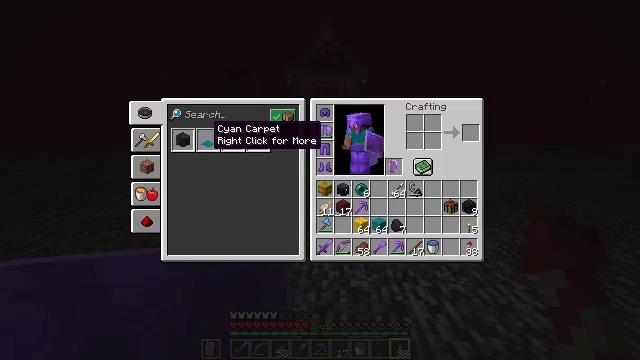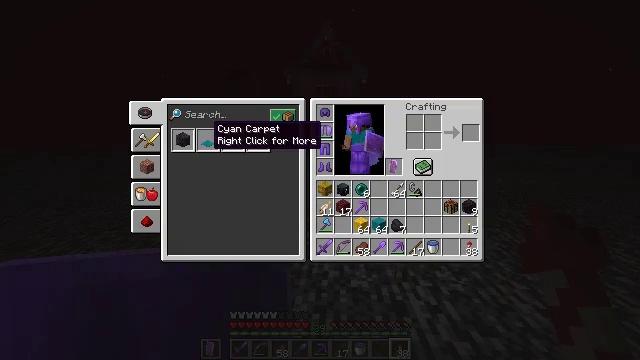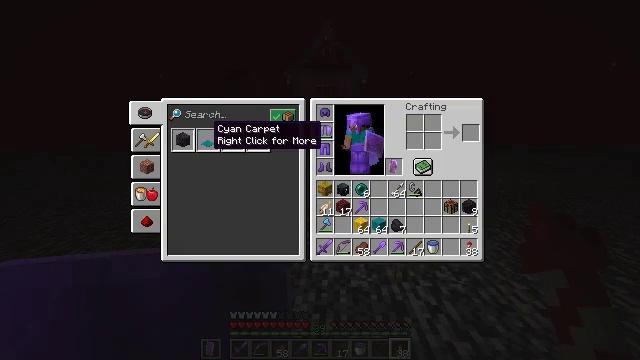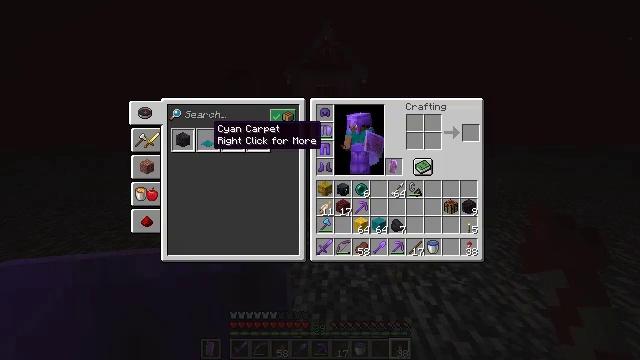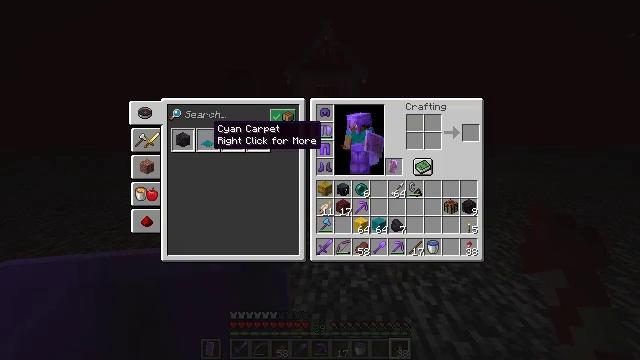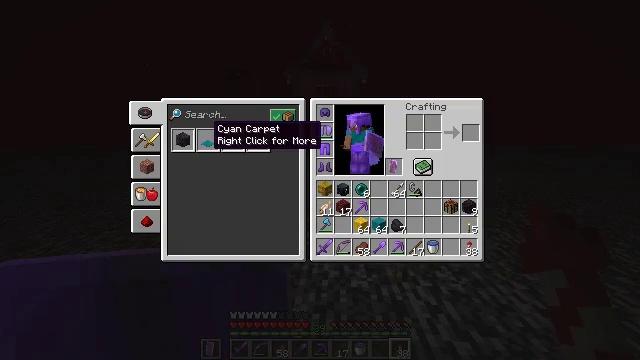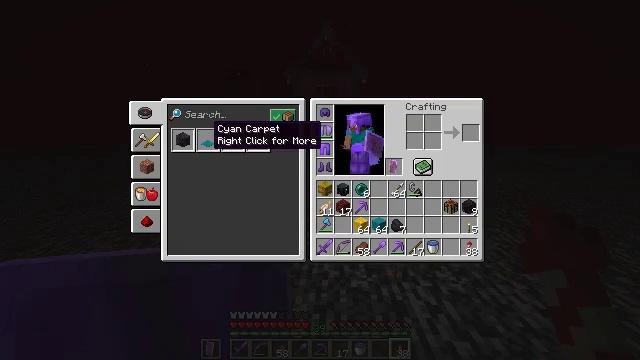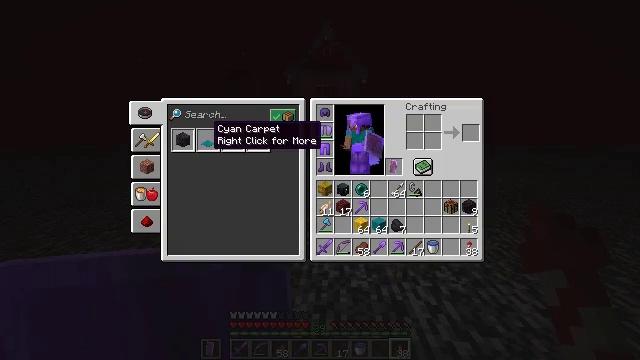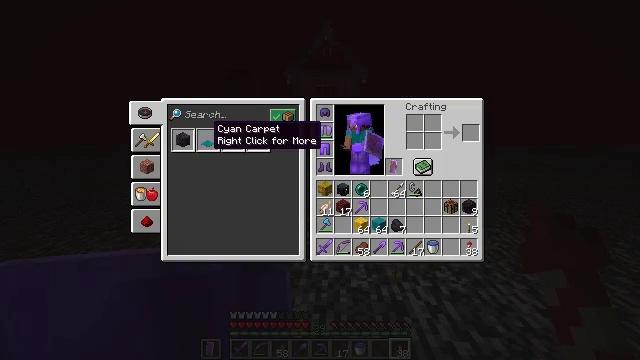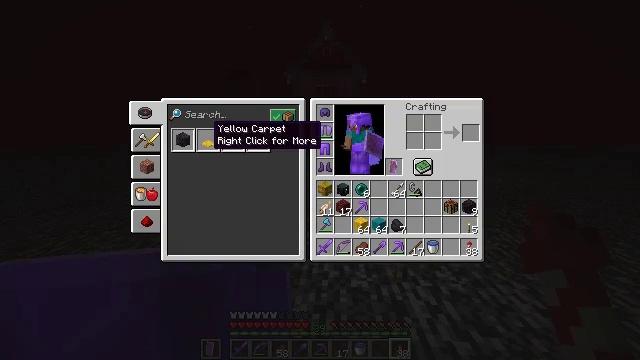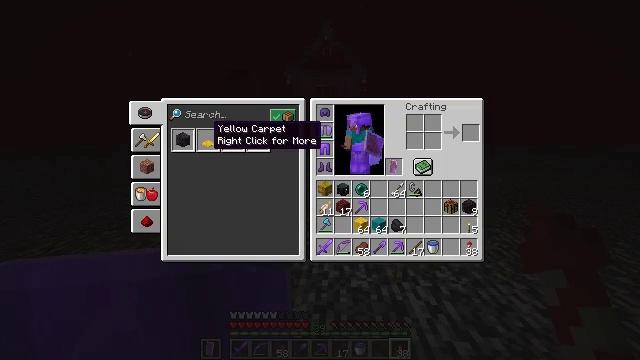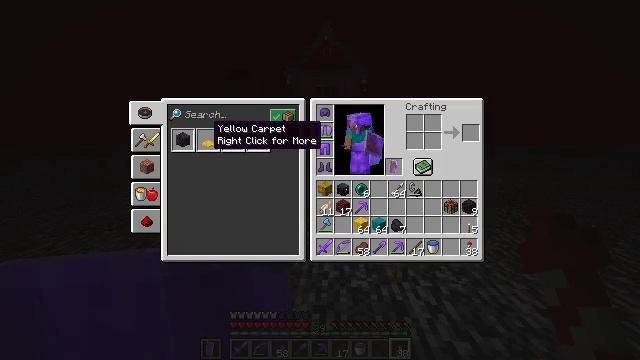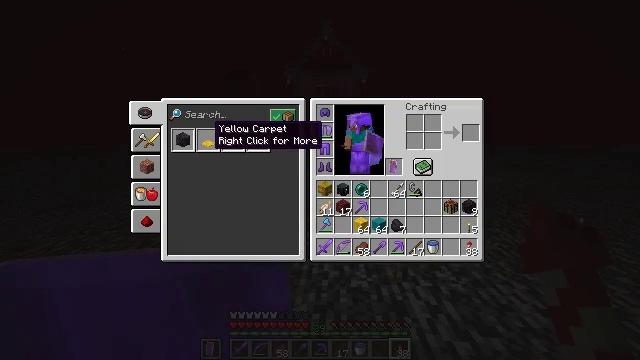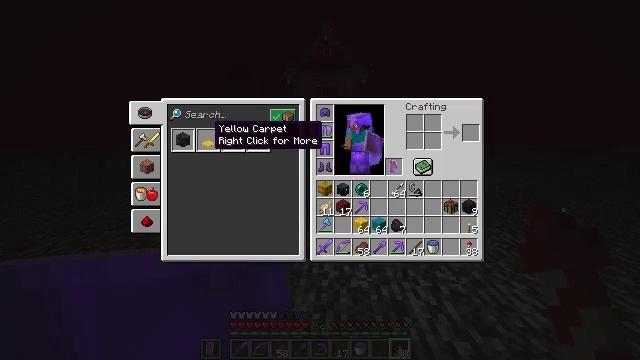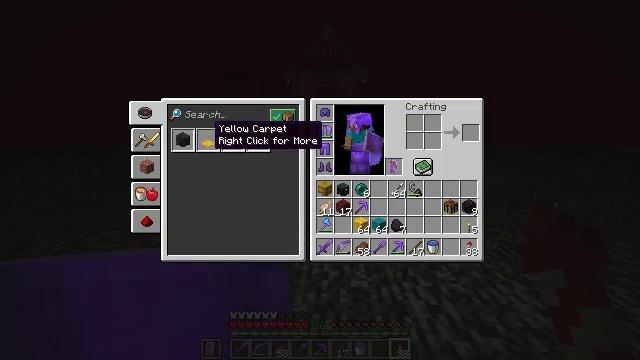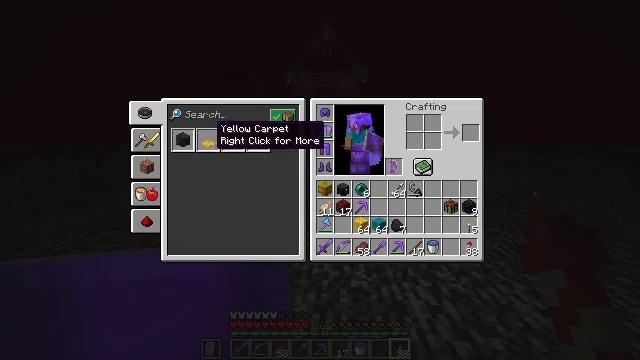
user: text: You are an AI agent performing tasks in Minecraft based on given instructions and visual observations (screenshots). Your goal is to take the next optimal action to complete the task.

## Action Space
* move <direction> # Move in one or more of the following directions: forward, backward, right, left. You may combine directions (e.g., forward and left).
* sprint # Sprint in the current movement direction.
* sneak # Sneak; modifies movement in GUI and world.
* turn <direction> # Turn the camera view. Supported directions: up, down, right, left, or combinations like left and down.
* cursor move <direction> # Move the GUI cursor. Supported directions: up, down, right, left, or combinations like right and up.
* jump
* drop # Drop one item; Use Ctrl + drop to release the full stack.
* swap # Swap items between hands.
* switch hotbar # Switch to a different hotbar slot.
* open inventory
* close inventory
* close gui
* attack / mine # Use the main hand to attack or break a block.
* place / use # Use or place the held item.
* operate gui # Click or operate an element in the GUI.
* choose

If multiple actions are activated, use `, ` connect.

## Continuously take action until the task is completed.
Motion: motion action
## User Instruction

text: craft item cyan carpet
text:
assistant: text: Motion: no_op
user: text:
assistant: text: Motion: no_op
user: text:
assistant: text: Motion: no_op
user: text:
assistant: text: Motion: no_op
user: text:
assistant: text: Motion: no_op
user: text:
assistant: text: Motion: no_op
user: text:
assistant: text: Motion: no_op
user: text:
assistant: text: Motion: no_op
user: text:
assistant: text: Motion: no_op
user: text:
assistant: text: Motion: no_op
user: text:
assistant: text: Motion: no_op
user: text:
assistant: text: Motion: no_op
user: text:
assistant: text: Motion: no_op
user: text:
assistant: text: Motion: no_op
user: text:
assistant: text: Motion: no_op
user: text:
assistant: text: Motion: turn right
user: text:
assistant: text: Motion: turn right
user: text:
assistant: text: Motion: no_op
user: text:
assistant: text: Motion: no_op
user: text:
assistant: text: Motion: no_op
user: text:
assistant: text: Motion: no_op
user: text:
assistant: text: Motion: no_op
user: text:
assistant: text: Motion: turn left
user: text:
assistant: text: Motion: no_op
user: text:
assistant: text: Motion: turn left
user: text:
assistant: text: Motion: turn left
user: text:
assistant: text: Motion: turn left
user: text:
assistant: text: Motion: no_op
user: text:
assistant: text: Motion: no_op
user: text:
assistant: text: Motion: no_op